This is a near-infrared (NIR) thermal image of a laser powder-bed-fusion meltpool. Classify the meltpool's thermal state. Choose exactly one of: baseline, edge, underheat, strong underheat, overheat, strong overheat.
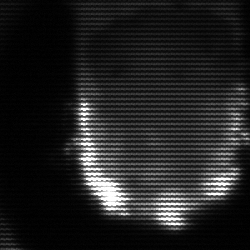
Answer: baseline